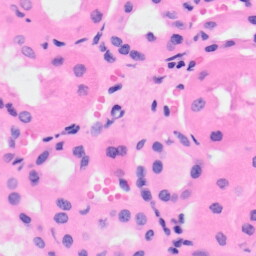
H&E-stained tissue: Kidney